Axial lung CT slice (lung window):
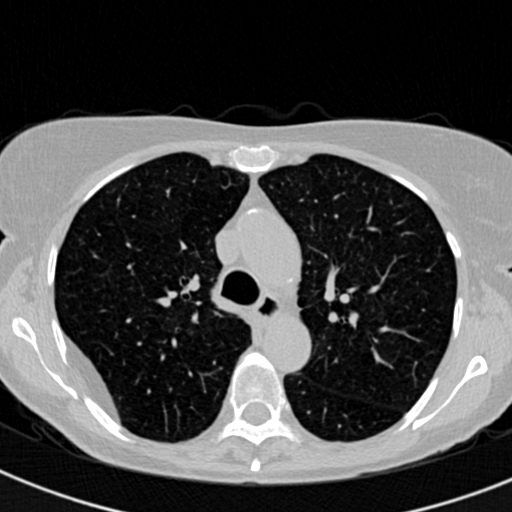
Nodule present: no